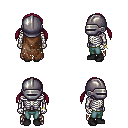
a pixel art fantasy rpg character, male body template, skeleton, brown tattered cape, teal pants, ruby red twin-tailed hairstyle, metal helm, bracelets, black shoes, four views (front, back, left, right), 2x2 character sprite sheet, small pixel art, hard edges, no anti-aliasing